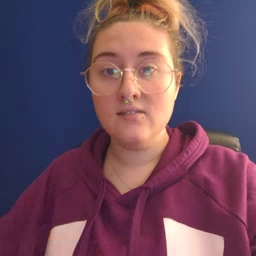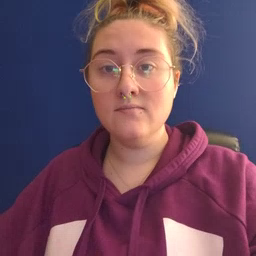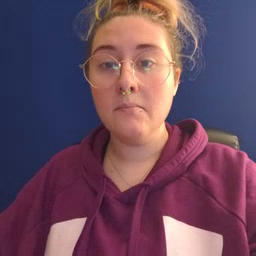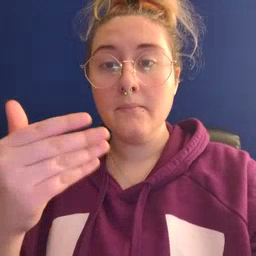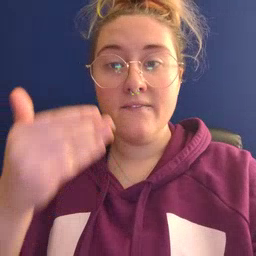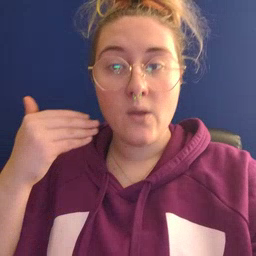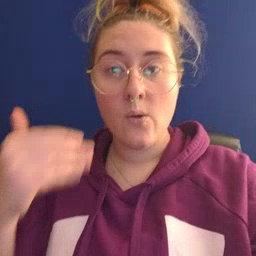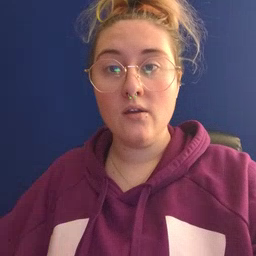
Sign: before